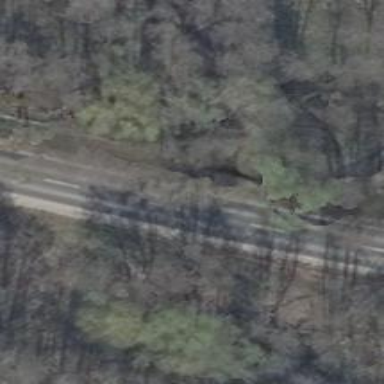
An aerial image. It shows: Asphalt tertiary road on bridge.